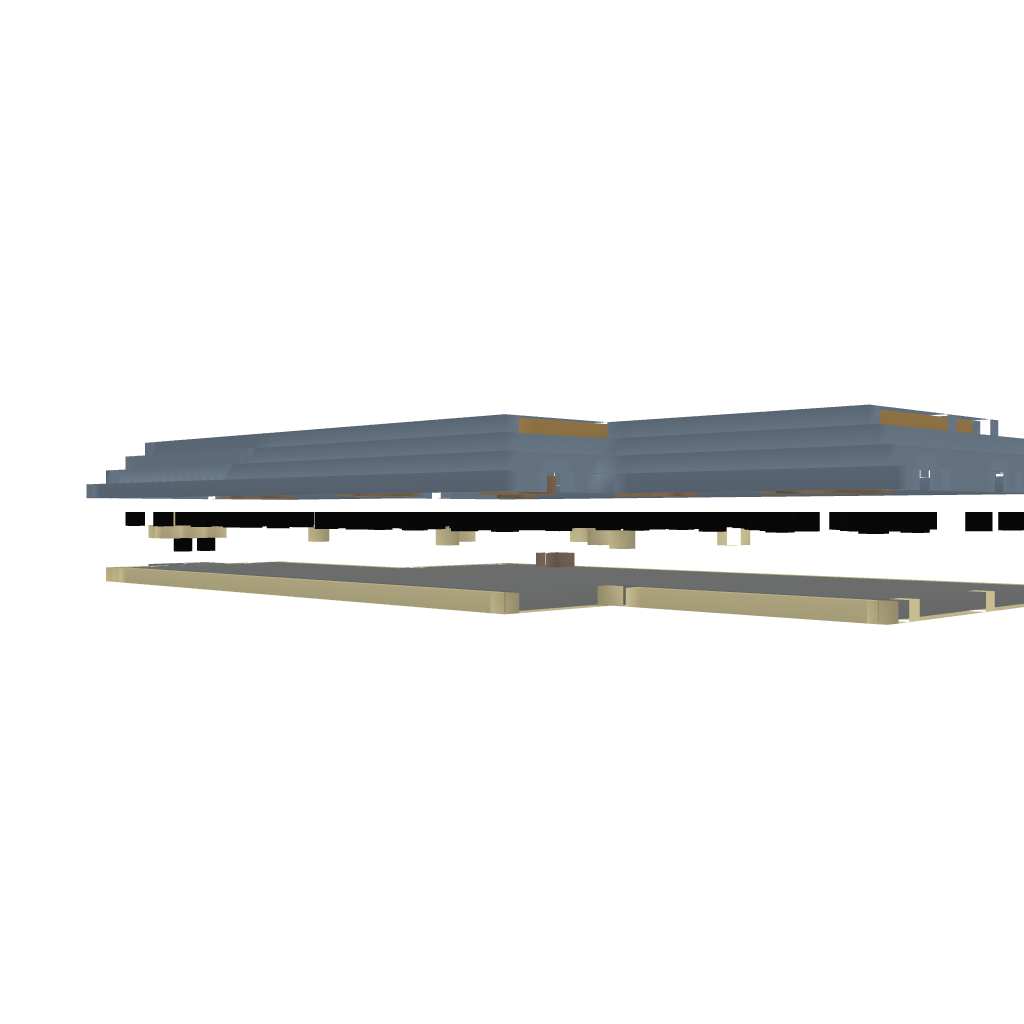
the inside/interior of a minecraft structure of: Desert House